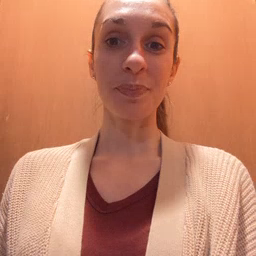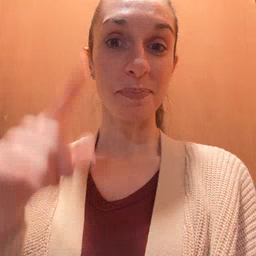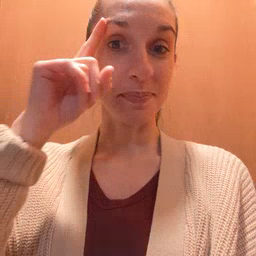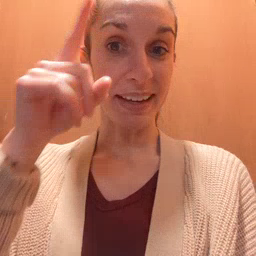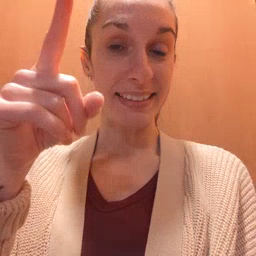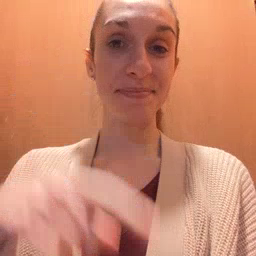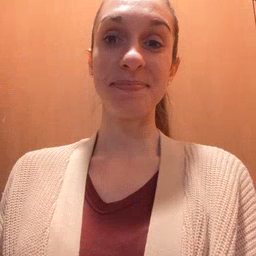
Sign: penny